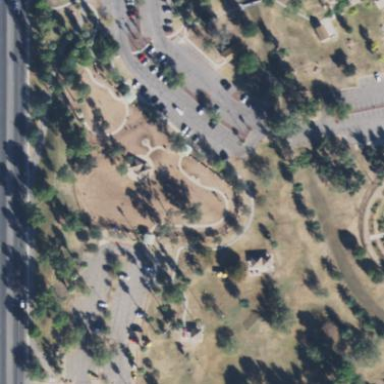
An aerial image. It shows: Fenced dog park area for leisure land.